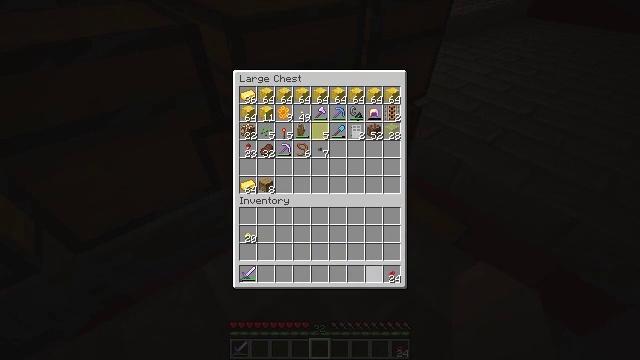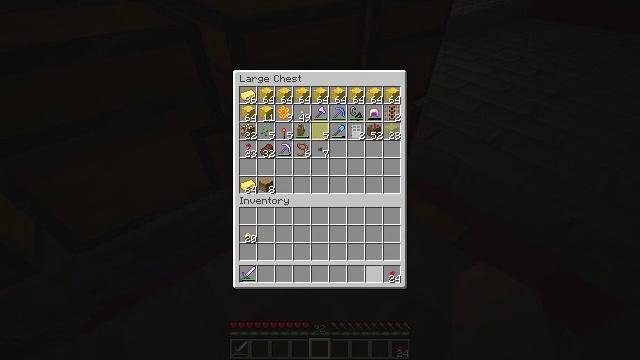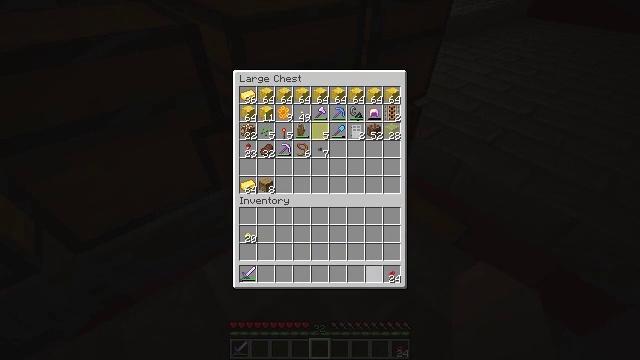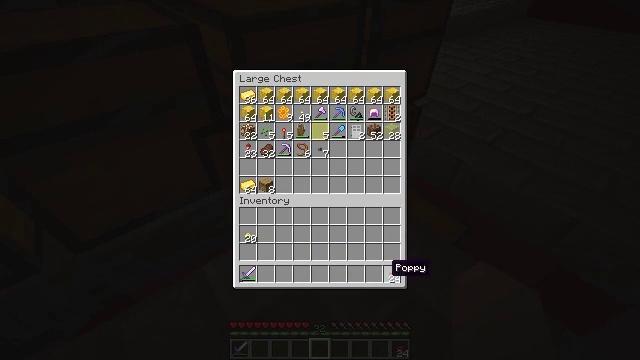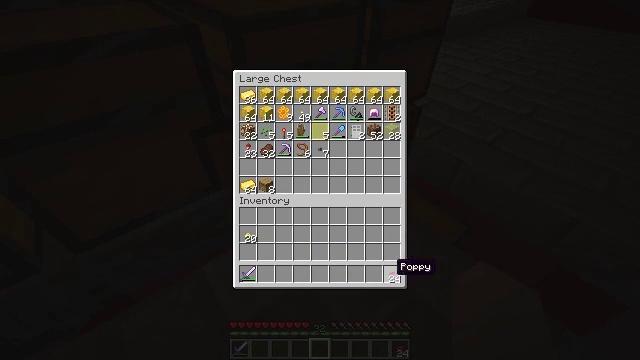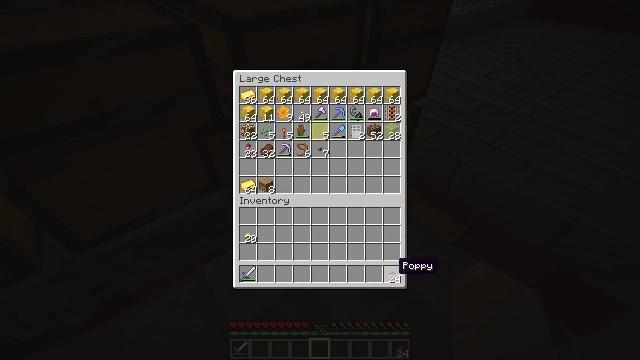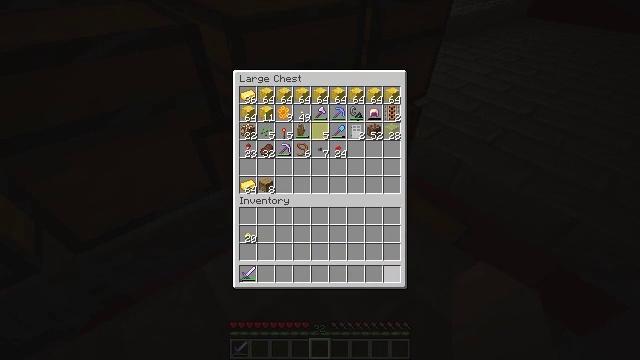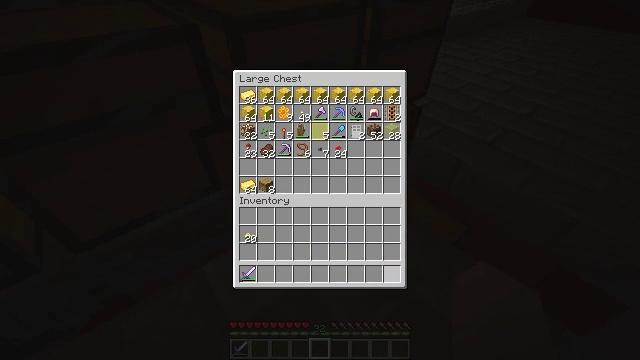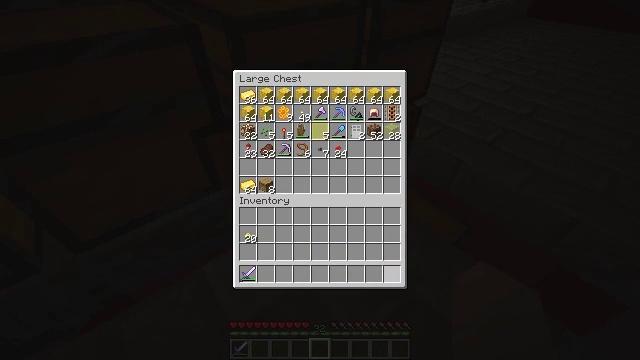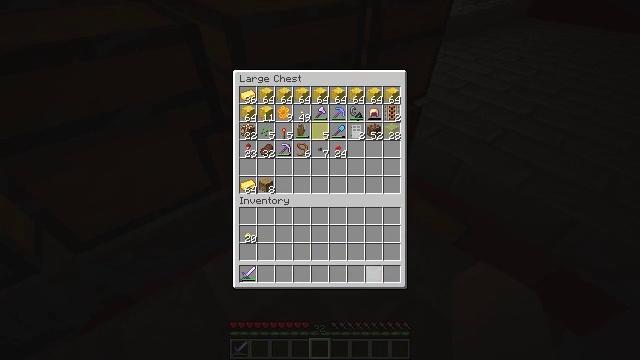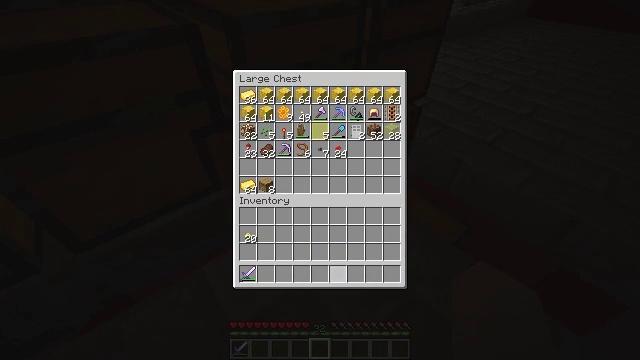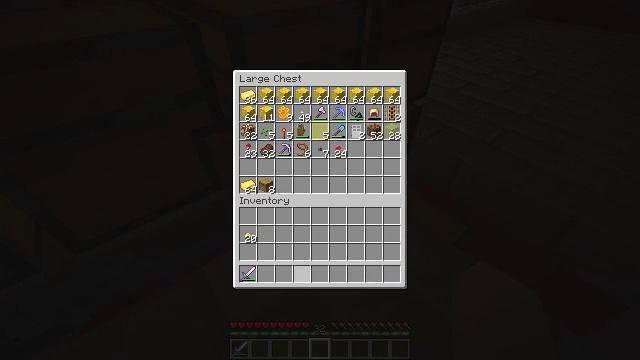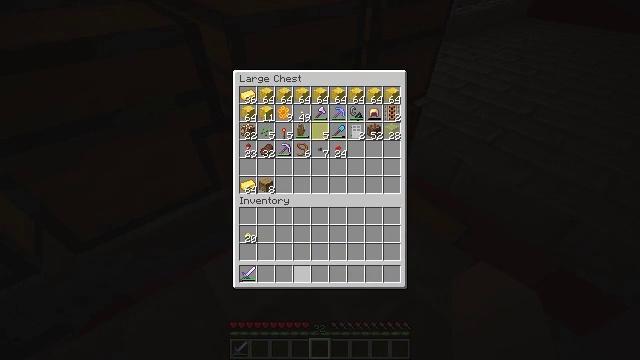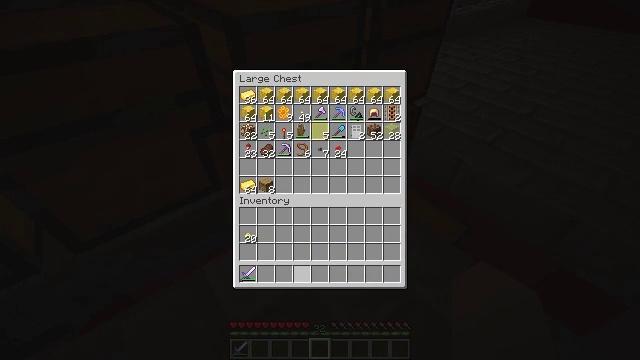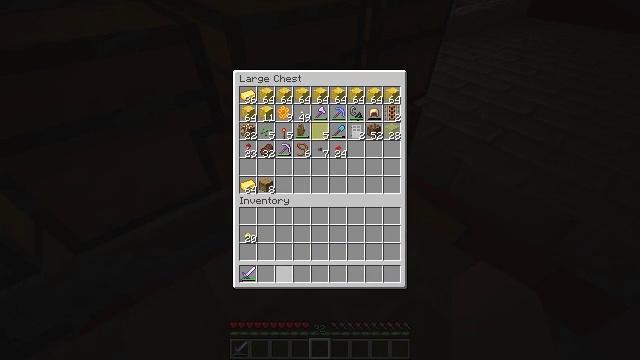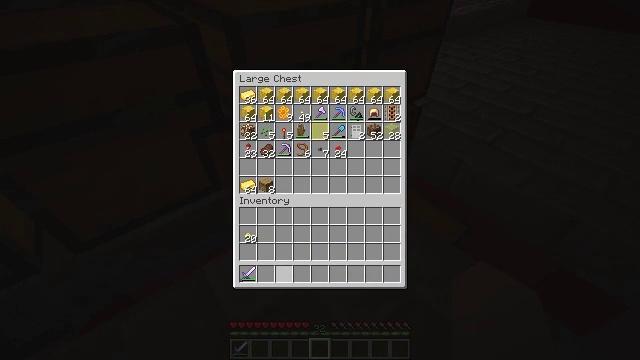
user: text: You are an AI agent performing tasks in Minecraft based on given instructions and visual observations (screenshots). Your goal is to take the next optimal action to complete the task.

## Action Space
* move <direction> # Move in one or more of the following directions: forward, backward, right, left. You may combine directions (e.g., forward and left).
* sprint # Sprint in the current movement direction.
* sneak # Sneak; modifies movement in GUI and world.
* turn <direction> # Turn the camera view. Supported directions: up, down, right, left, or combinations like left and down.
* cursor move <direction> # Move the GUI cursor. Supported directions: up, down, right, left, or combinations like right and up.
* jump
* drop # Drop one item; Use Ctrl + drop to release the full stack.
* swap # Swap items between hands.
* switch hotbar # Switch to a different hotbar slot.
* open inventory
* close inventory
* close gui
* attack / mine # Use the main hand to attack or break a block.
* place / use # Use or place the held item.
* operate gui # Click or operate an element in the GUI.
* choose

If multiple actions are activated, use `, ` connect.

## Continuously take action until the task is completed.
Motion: motion action
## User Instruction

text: Use materials to craft a gold ingot.
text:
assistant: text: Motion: sneak, choose
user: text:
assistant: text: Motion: sneak
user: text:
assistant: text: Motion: sneak
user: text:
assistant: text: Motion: sneak
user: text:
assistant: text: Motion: sneak
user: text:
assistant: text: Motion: sneak, choose
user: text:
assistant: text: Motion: sneak, choose
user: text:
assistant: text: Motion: sneak, choose
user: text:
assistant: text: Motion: sneak, cursor move left
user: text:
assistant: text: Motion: sneak, cursor move left
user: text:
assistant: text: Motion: sneak, cursor move left
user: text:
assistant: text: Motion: sneak, cursor move left
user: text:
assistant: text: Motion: sneak
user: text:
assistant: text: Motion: sneak
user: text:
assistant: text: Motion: sneak
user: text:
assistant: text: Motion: sneak, cursor move left
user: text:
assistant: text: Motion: sneak, cursor move left
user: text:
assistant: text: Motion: sneak, cursor move left
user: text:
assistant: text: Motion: sneak
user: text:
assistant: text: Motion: sneak
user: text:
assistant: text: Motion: sneak
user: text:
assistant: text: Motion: sneak
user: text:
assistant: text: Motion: sneak, choose
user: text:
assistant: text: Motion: sneak, choose
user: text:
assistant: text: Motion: sneak
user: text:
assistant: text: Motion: sneak
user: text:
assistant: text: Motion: sneak
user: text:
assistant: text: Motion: sneak, choose
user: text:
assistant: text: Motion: sneak, choose
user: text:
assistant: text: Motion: sneak, choose